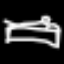
Label: bed